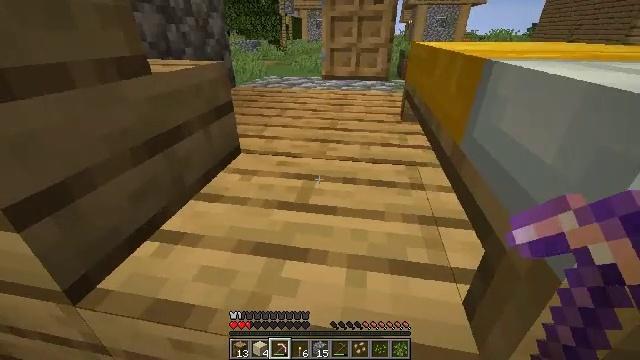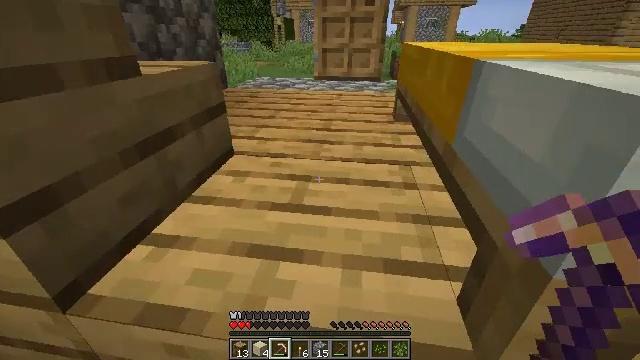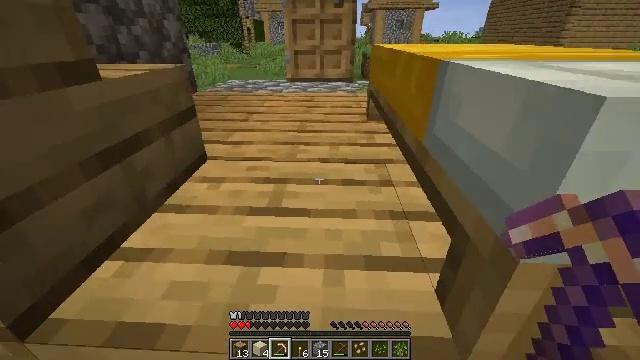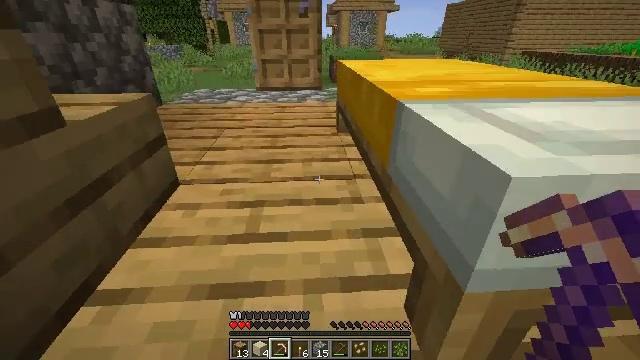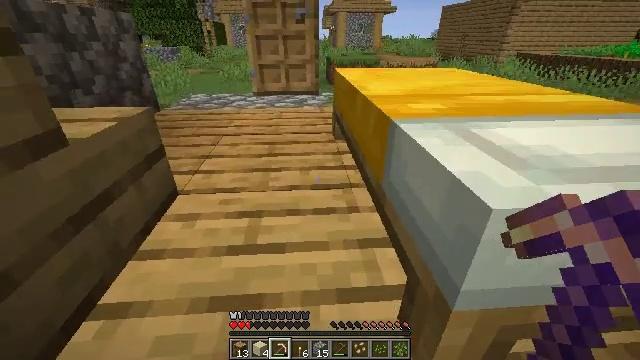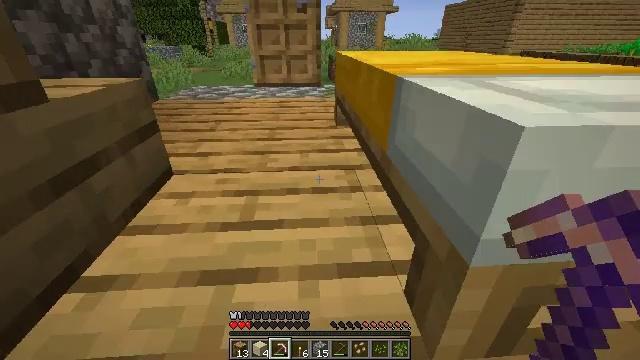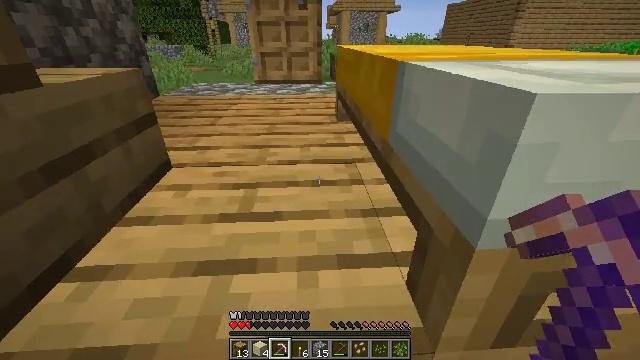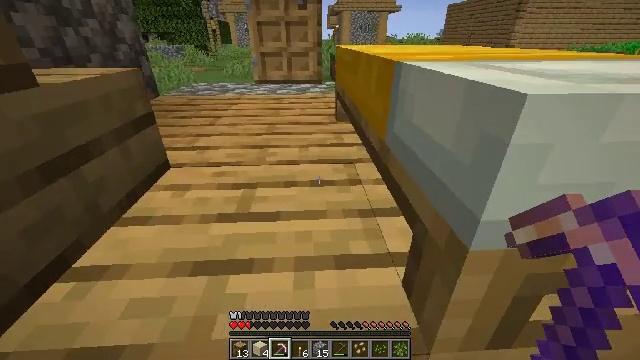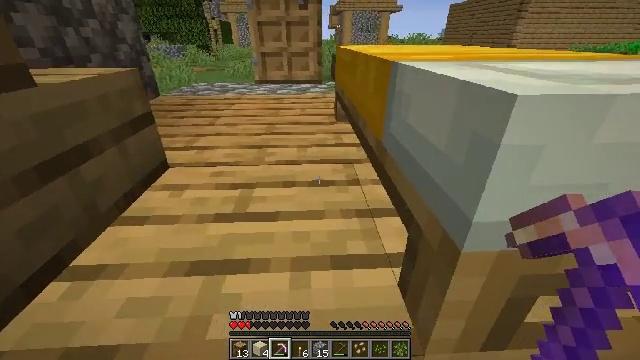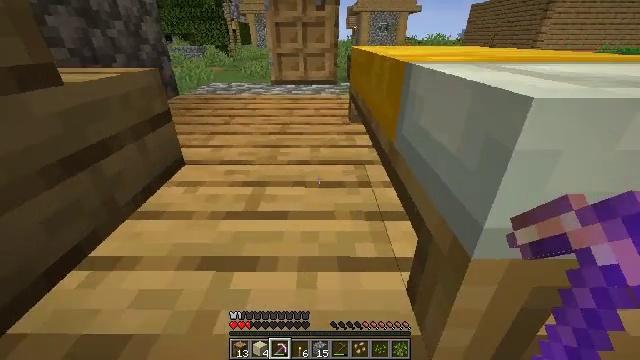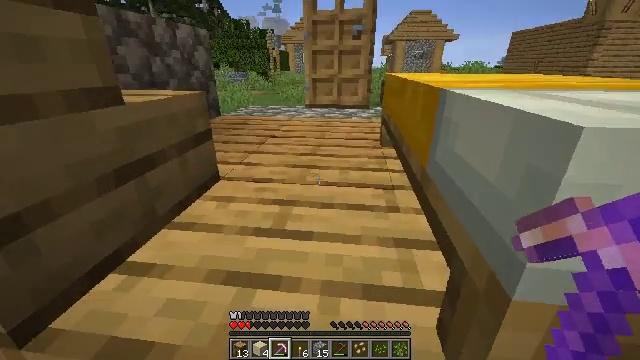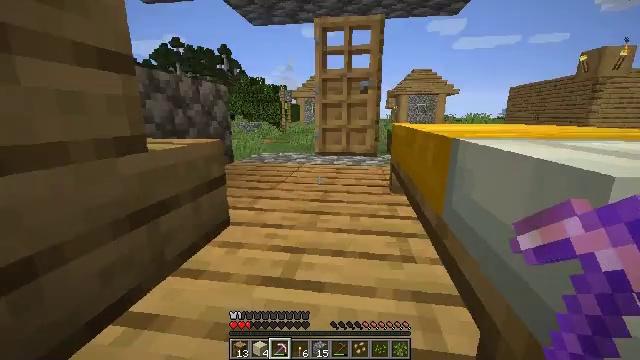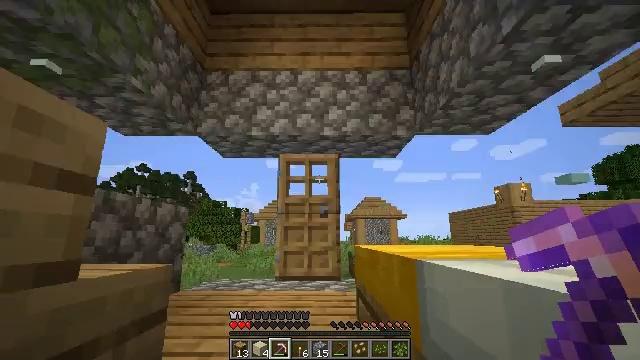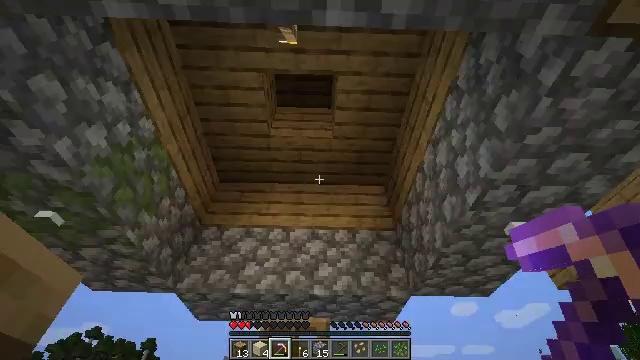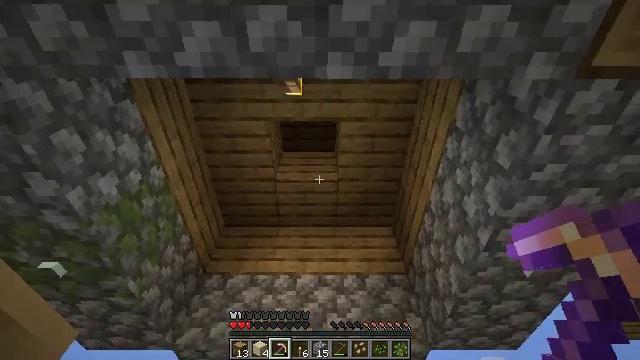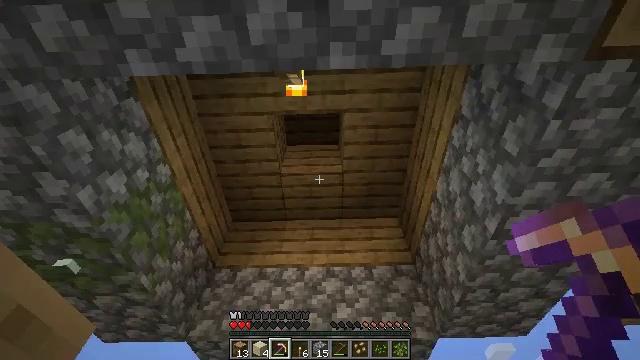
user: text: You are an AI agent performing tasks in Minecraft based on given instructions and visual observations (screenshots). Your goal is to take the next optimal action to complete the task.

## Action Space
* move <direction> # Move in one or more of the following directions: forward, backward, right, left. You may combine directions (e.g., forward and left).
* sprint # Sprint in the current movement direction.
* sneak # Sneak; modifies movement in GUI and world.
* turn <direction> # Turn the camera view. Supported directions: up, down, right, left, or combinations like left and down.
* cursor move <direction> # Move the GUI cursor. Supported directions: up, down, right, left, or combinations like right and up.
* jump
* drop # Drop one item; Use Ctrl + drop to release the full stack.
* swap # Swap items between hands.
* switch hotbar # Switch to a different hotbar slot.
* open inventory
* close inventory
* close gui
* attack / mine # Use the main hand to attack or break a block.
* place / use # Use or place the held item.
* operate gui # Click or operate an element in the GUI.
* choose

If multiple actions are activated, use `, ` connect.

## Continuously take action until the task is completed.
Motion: motion action
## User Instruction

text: Break the cobblestone to create a path.
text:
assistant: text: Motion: turn right
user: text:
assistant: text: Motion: turn right
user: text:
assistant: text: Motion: move forward, turn right, jump
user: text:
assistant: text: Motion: move forward, jump
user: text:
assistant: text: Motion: move forward, jump
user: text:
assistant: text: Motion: move forward, jump
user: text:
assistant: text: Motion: move forward, jump
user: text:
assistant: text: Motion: move forward, jump
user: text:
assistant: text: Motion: move forward, turn left, jump
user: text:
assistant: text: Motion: move forward, turn left and up, jump
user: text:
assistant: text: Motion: move forward, turn left and up
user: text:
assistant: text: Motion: turn right and up
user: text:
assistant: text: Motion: turn right and up
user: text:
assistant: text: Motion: turn left and up
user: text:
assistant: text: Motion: turn left and down
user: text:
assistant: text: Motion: turn left
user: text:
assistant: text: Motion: no_op
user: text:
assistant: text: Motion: no_op
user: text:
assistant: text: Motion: no_op
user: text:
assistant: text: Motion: no_op
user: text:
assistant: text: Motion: no_op
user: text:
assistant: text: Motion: no_op
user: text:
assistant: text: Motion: turn right and up
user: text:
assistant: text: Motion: turn right and up
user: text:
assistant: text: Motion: turn up
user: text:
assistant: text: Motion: turn up
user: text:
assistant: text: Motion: no_op
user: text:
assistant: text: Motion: turn right and up
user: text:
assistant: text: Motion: turn right and up
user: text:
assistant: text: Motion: turn right and up